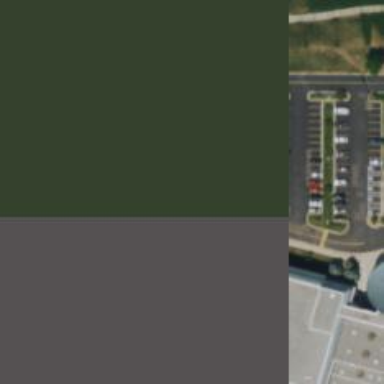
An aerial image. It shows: Parking space is available.